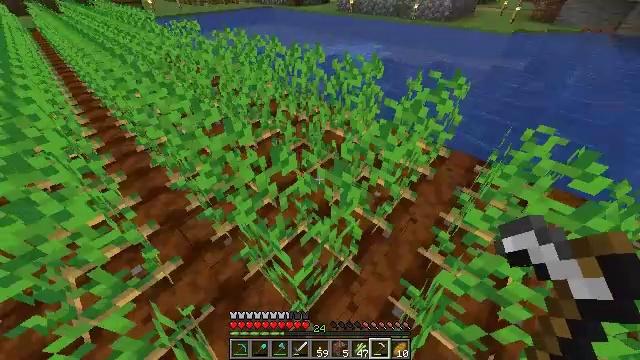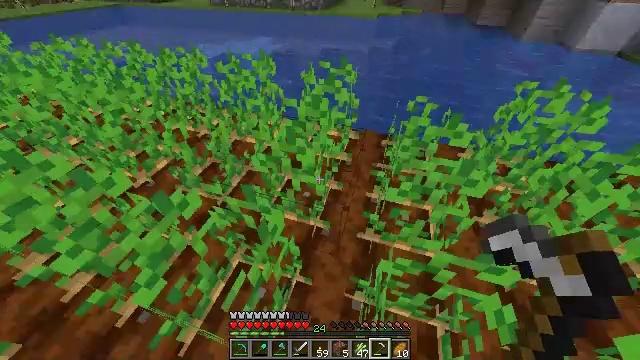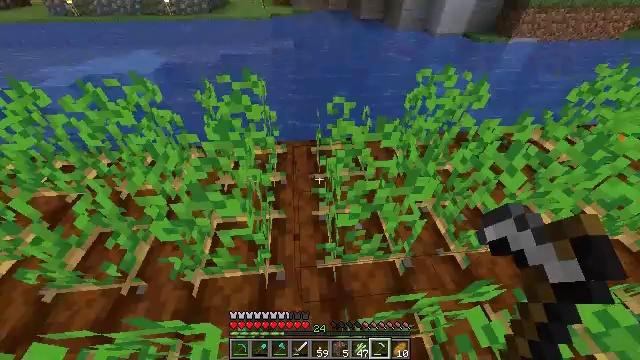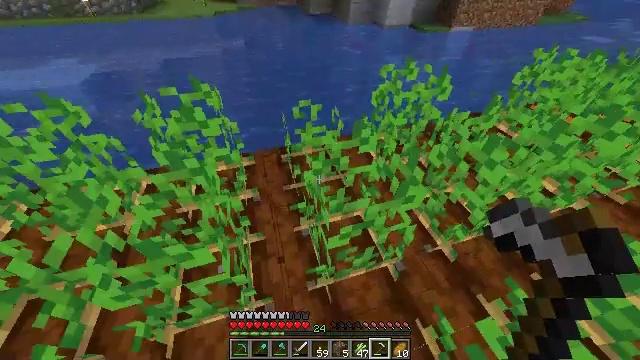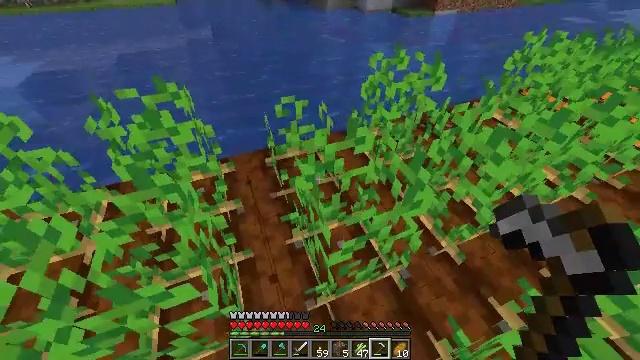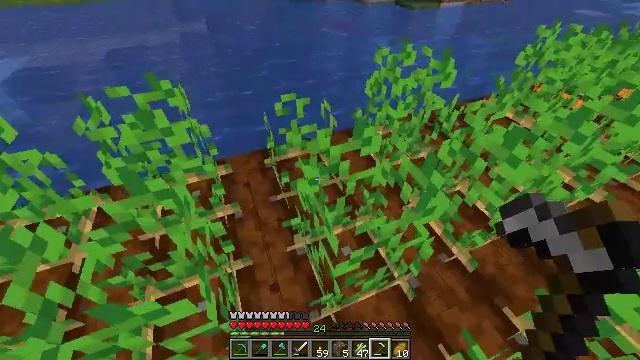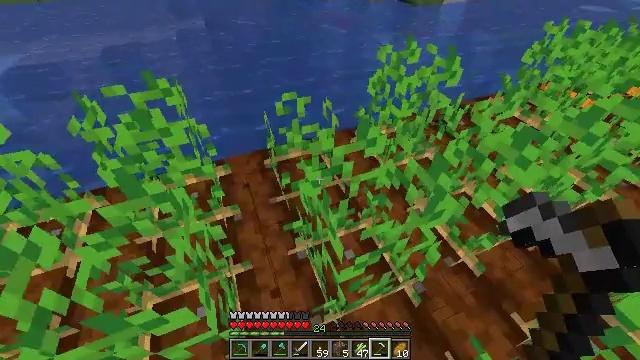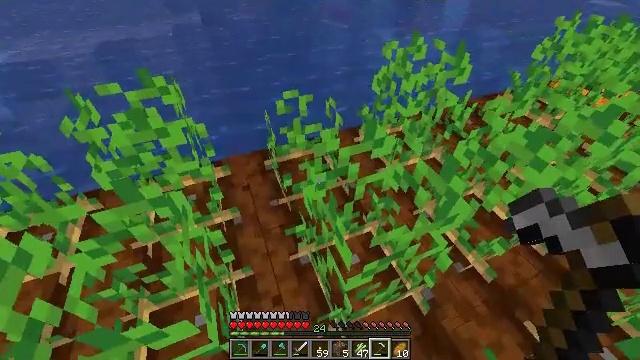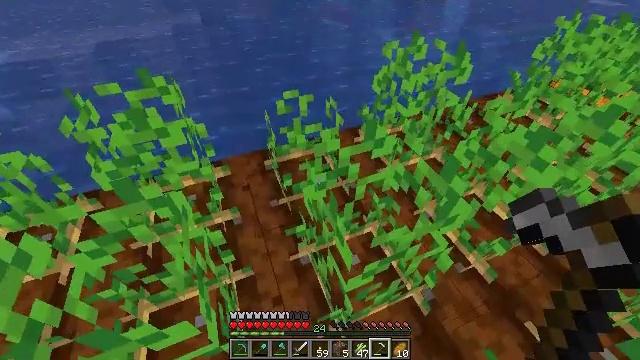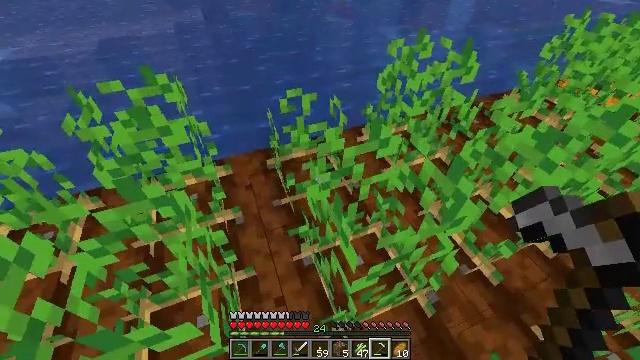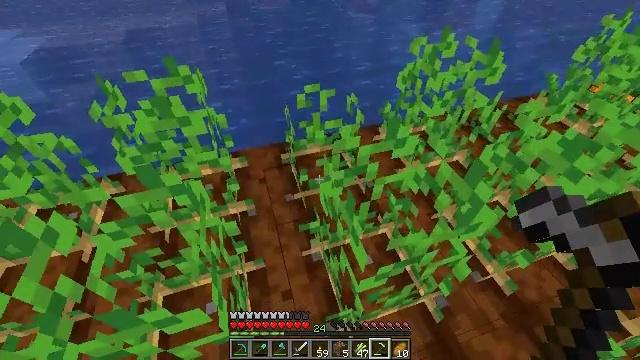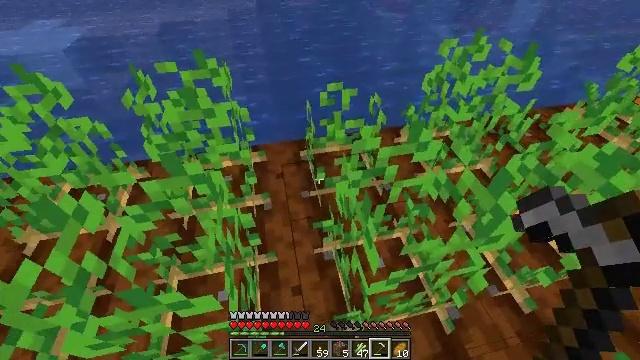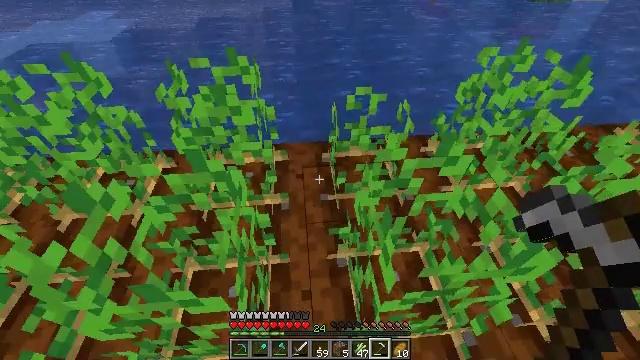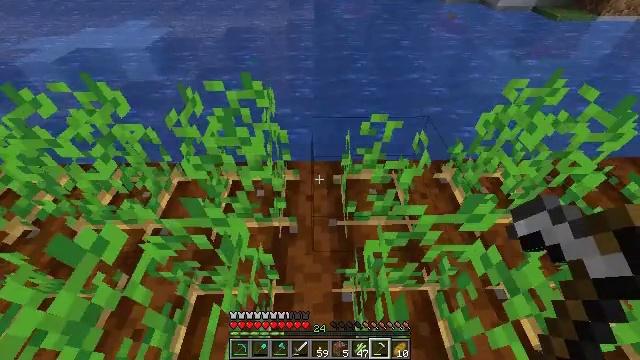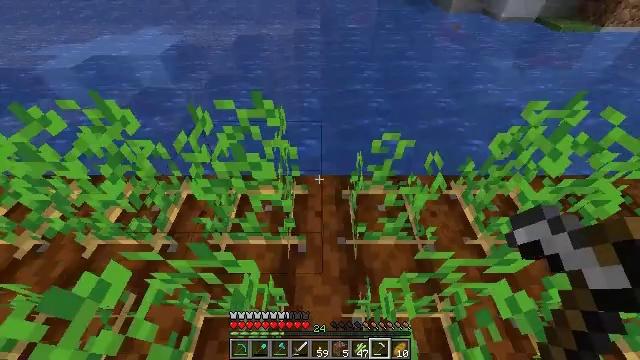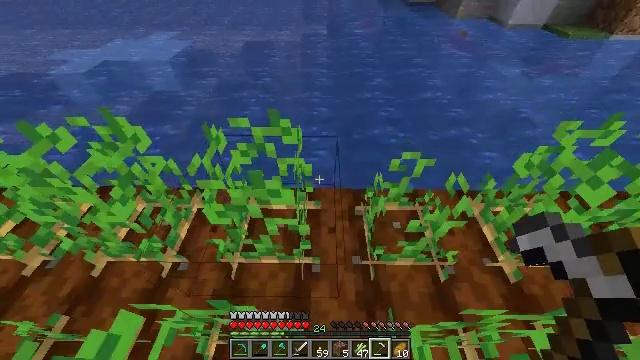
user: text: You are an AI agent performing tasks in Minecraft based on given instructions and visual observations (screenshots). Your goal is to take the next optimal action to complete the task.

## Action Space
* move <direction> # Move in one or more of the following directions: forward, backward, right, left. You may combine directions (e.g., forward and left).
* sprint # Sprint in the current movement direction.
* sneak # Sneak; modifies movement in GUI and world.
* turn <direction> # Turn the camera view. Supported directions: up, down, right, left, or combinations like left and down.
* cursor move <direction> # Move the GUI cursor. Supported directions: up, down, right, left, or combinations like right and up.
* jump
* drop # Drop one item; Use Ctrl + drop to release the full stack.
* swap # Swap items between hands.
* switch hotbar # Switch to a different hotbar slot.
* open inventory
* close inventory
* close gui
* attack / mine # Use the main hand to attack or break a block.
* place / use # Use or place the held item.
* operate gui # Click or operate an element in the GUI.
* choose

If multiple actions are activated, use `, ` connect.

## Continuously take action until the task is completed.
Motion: motion action
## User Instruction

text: Craft paper with the crafting table.
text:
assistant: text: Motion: move forward, sprint, turn right and down
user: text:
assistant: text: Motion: move forward, sprint, turn right
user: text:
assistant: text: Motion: sprint, turn right
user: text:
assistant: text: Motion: sprint, turn right
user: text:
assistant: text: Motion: sprint
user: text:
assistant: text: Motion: sprint
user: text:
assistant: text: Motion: sprint
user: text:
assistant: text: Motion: sprint
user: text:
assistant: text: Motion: sprint
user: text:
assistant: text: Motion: sprint, turn left
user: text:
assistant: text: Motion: sprint, turn left
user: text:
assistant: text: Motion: move forward, sprint, turn left
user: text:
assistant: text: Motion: move forward, sprint, turn left
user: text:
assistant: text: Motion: move forward and move left, sprint, turn left
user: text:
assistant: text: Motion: move forward and move left, sprint
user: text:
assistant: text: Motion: move forward and move left, sprint, turn left
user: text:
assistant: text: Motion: move forward and move left, sprint, turn left
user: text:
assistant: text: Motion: move forward and move left, sprint, turn left and up
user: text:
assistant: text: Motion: move forward and move left, sprint, turn left and up
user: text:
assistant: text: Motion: move forward and move left, sprint, turn left and up
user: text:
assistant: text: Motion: move forward and move left, sprint, turn left and up
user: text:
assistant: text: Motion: move forward and move left, sprint, turn left and up
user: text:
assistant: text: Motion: move forward and move left, sprint, turn left and up
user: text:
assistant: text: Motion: move forward and move left, sprint, turn left and up
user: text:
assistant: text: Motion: move forward and move left, sprint
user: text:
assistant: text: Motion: move forward and move left, sprint
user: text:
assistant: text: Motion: move forward and move left, sprint
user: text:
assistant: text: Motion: move forward and move left, sprint
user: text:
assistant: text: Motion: move forward and move left, sprint
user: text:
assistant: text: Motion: move forward and move left, sprint, turn left